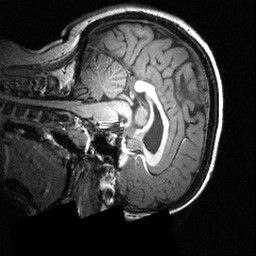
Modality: T1w
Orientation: sagittal
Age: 21
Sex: female
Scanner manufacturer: siemens
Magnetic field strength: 3.951 T
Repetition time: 1.5 s
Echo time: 0.00335 s